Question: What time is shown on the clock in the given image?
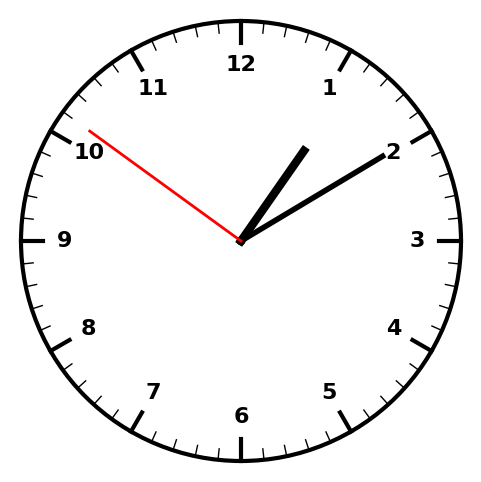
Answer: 01:09:51